一年级 · 逻辑题
下面是 5 路公交车的站牌, 由此可知, 下一站是（）。

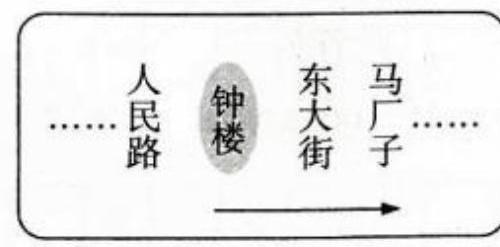
A. 马Г子

B. 东大街

C. 人民路
答案: B